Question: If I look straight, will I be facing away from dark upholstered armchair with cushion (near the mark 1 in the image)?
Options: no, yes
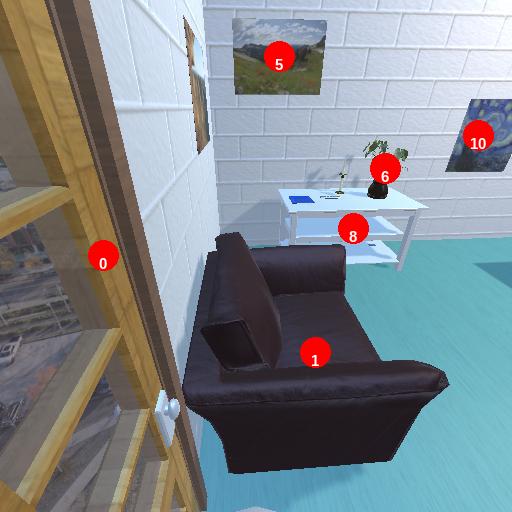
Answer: no